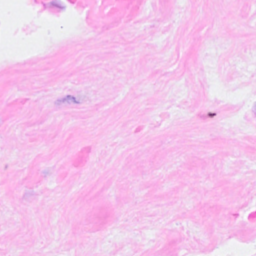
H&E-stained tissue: Breast